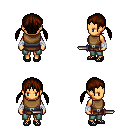
a pixel art fantasy rpg character, female body template, human, tanned skin, leather chest armor, teal pants, brown twin-tailed hairstyle, white cloth bandages, ghillies, dagger, four views (front, back, left, right), 2x2 character sprite sheet, small pixel art, hard edges, no anti-aliasing